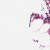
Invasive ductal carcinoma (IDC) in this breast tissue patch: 0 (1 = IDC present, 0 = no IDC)